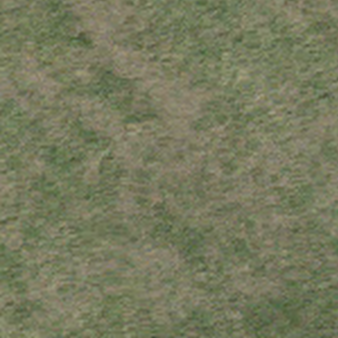
Label: other